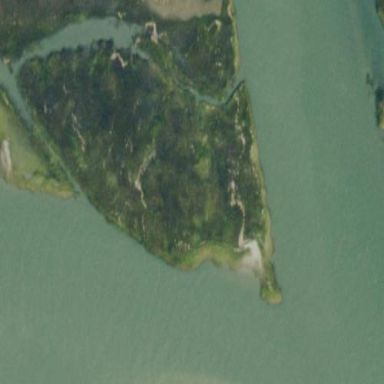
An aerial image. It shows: Islet located along the natural coastline.